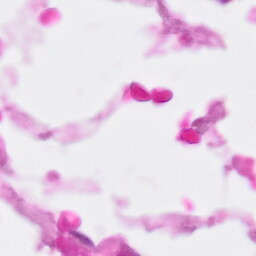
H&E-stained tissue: Pancreatic